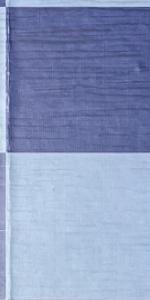
Label: Empty